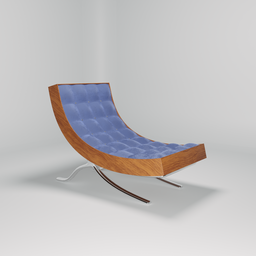
Label: furniture